Question: I"m lost with lag function; Here below is what I'm trying to do.

'''
data out;
set in;
by a;
y = 0.5 ;
y = lag(y) * ( 1 - x); end;
run;
'''
"in" table only have X and sequence value A ,What I want is to create "out" table with y value starting with "0.5" then the rest of Y would coming from the calculation of the previous Y value multiply with (1-X) => Y = lagY * ( 1 - X )
I'm trying to use lag function but it does give me what I want ..
please help.
Thanks.
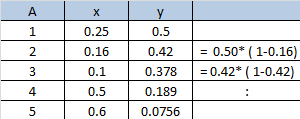
Answer: The LAG function works against the data being read in. Since the variable y doesn't exist in the input dataset, the LAG function won't work as you want.
Instead use the RETAIN statement to hold the previous value of y.
'''
data in;
input A x;
datalines;
1 0.25
2 0.16
3 0.1
4 0.5
5 0.6
data out;
set in;
by A;
retain y 0.5;
if _n_>1 then y=y*(1-x);
run;
'''